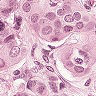
Metastatic tissue present: yes